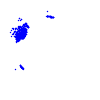
Particle: electron